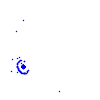
Particle: pion